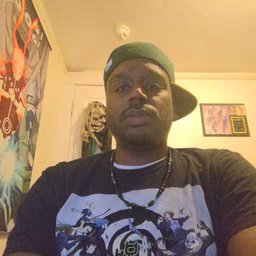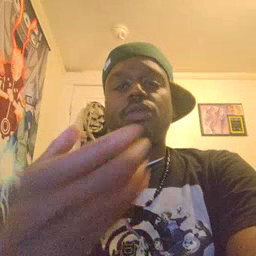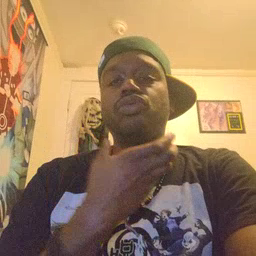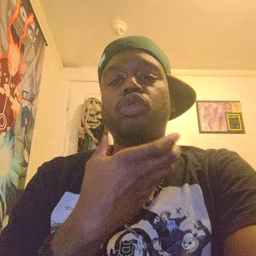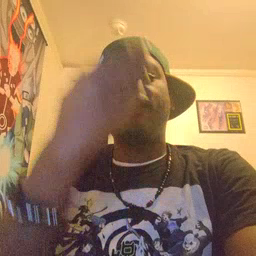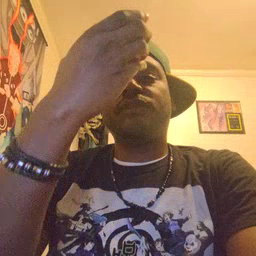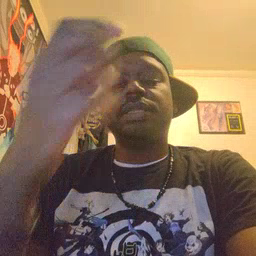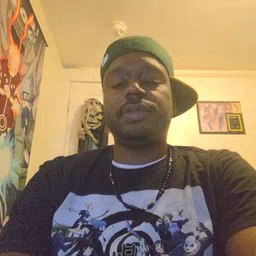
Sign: giraffe